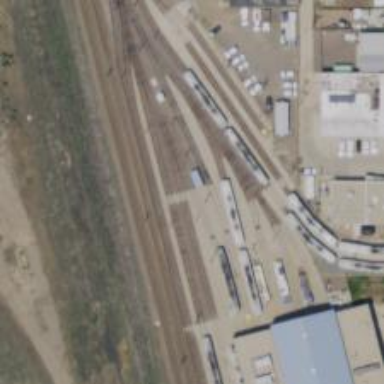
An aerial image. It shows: Light rail service yard with electrified contact lines.